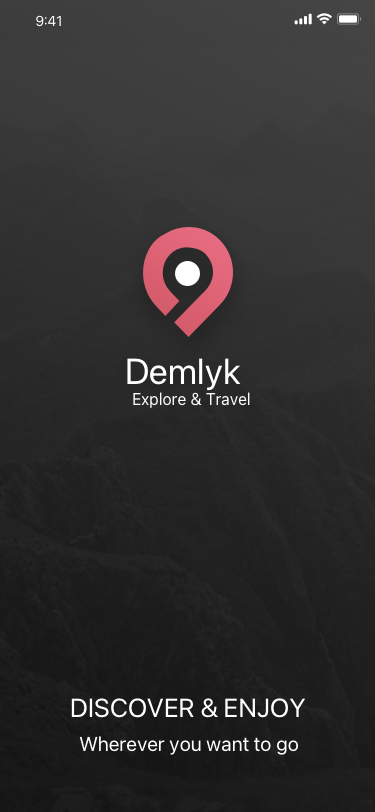
Text in this UI design:
Demlyk
Explore & Travel
Wherever you want to go
DISCOVER & ENJOY